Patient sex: F
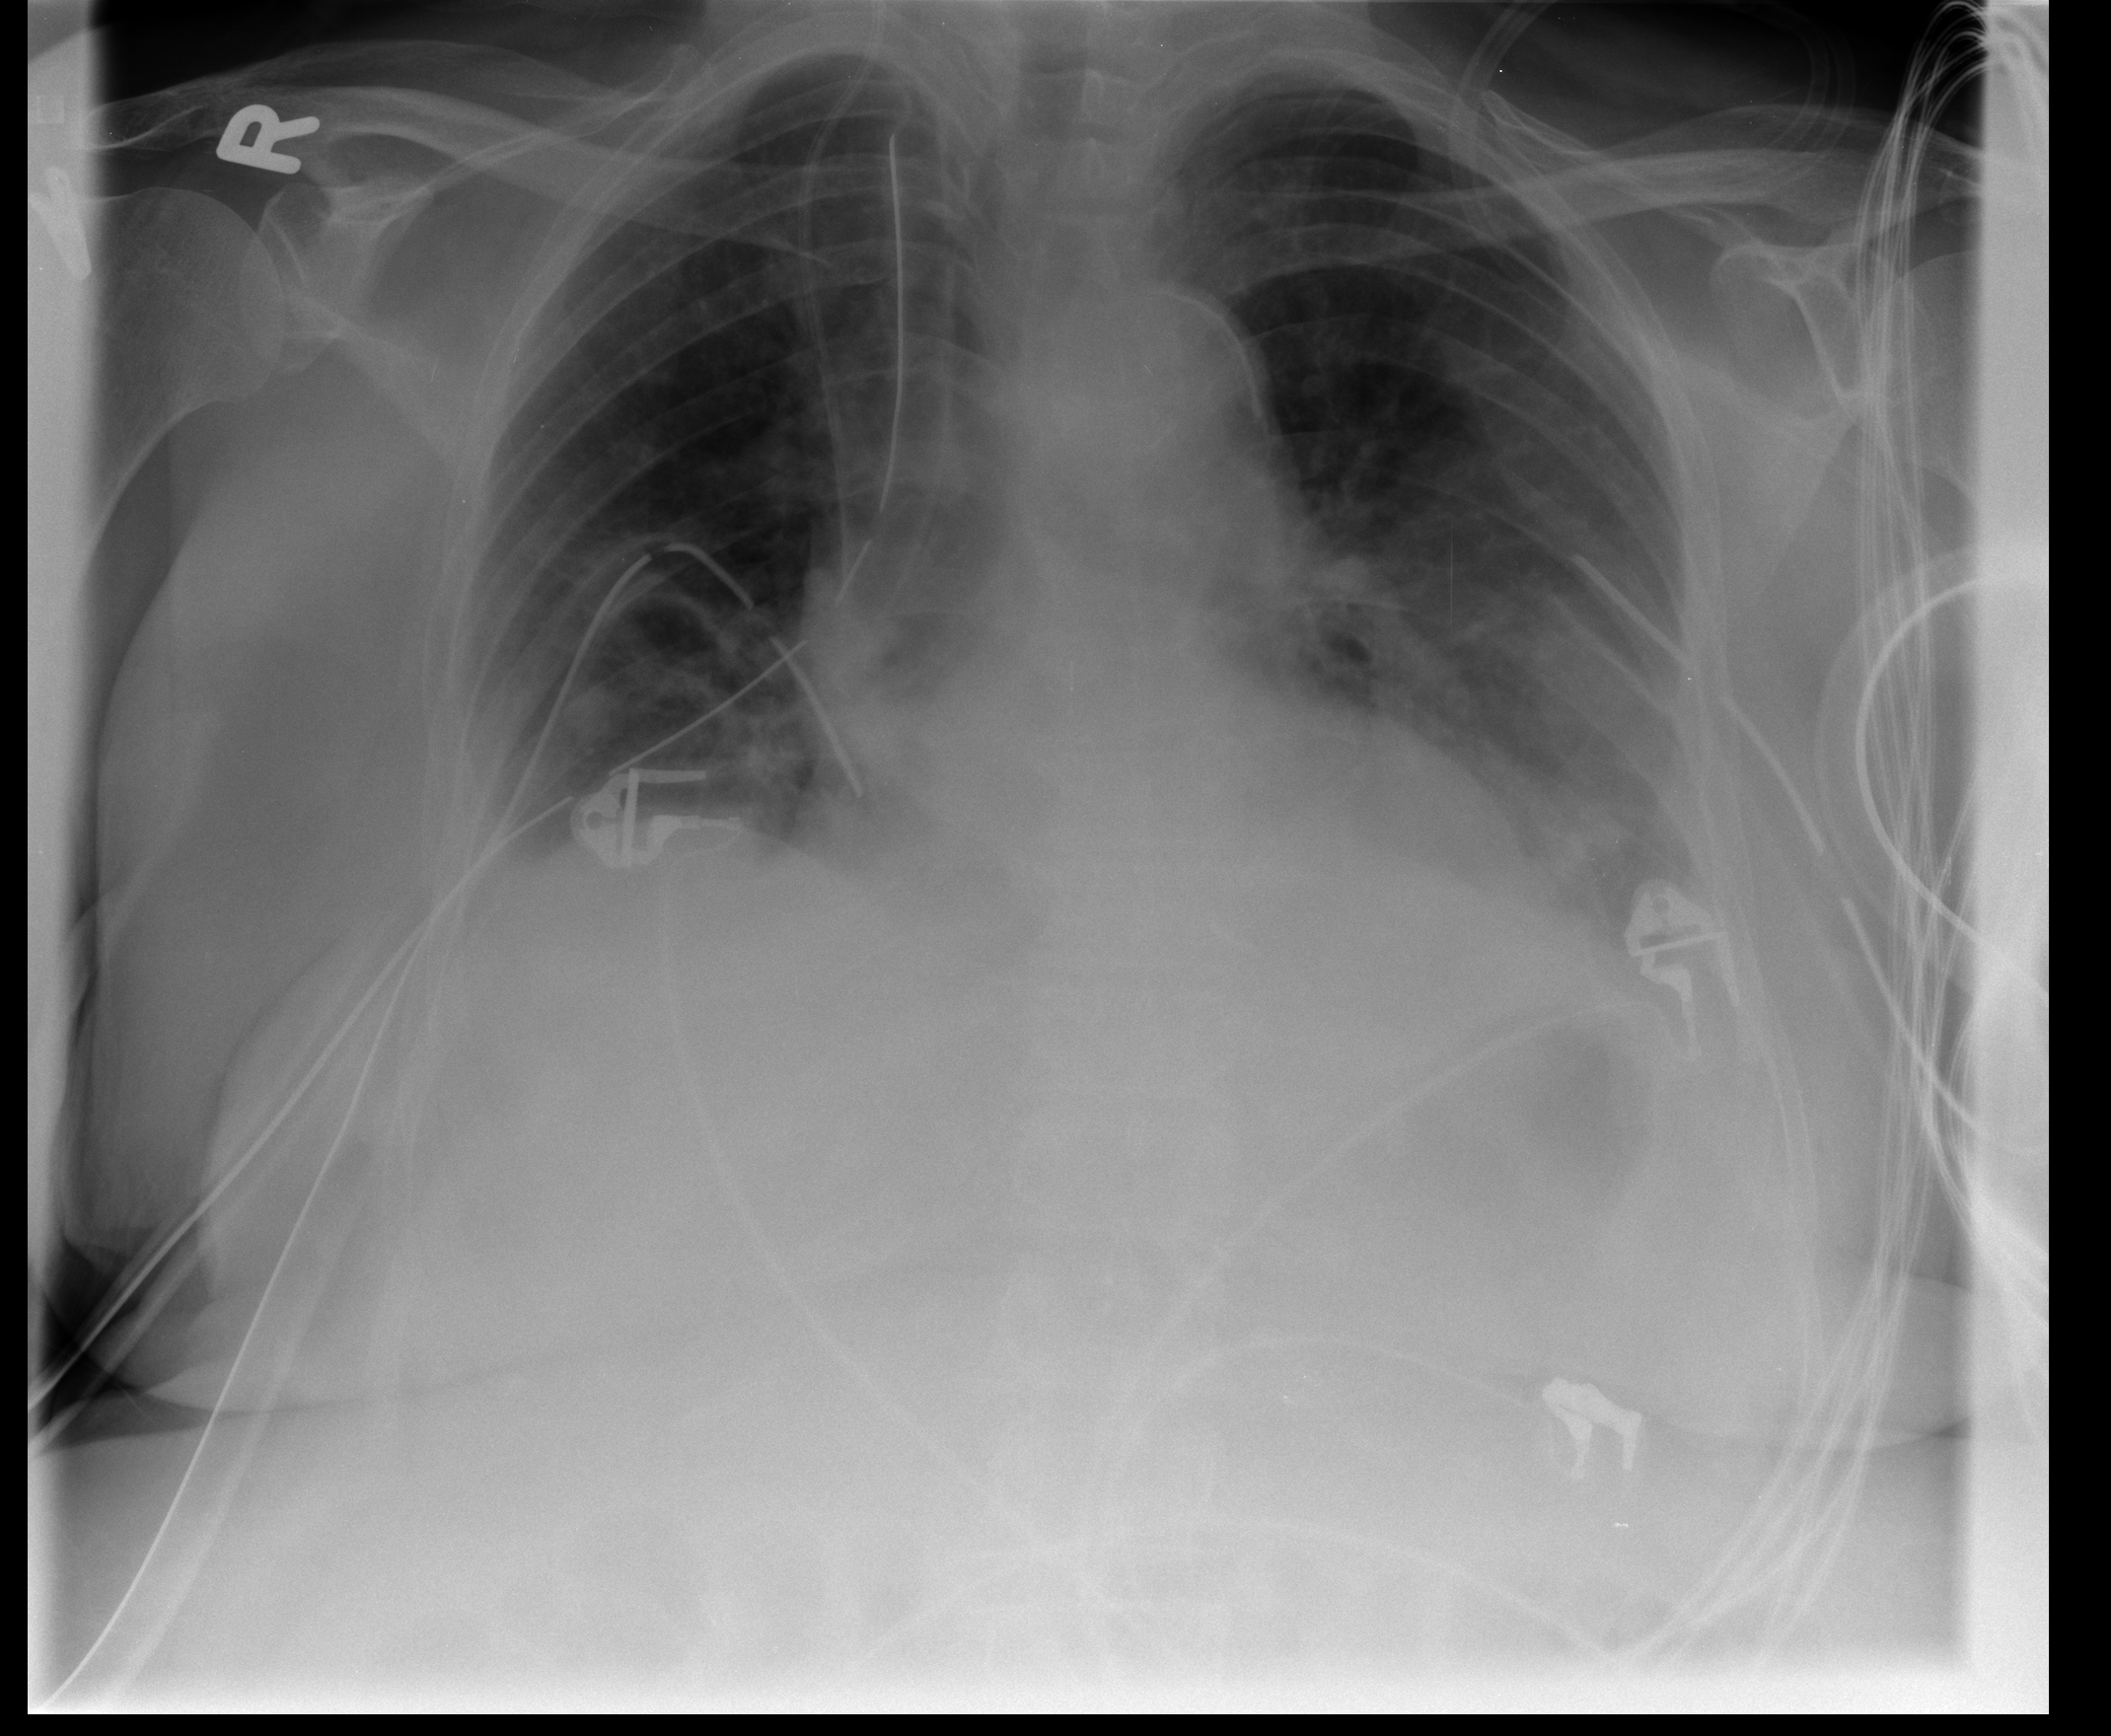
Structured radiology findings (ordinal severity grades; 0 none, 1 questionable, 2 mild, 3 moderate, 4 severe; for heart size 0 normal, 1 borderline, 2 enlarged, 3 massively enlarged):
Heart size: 2
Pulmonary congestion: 1
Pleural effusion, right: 2
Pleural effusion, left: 2
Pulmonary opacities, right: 0
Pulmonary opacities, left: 2
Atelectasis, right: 2
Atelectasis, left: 2